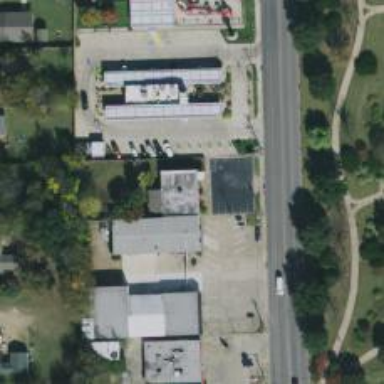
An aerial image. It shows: Veterinary facility.